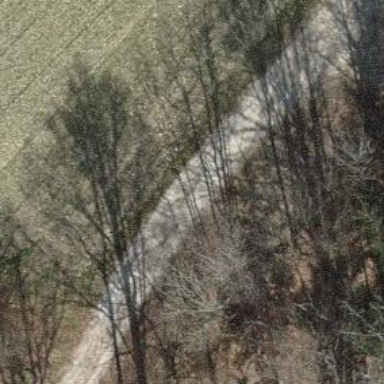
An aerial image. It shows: Track road with grade3 tracktype.